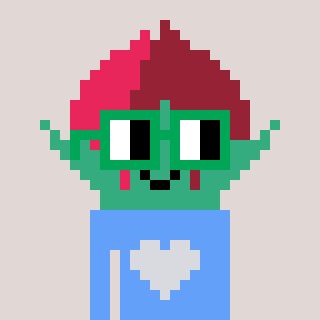
a pixel art character with square green glasses, a rosebud-shaped head and a blue-colored body on a warm background